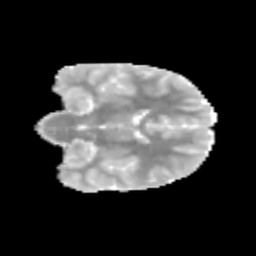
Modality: MD
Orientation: coronal
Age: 10
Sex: female
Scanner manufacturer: siemens
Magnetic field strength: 3 T
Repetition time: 3.8 s
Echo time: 0.07 s